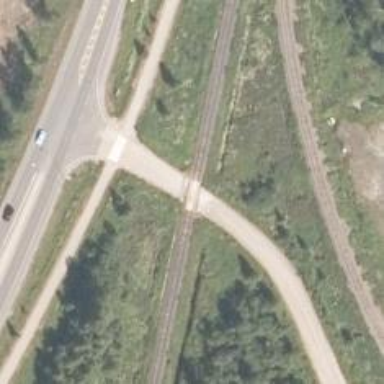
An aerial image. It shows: Level crossing with saltire marking.